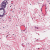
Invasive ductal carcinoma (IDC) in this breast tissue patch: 0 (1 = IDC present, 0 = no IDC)